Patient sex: M
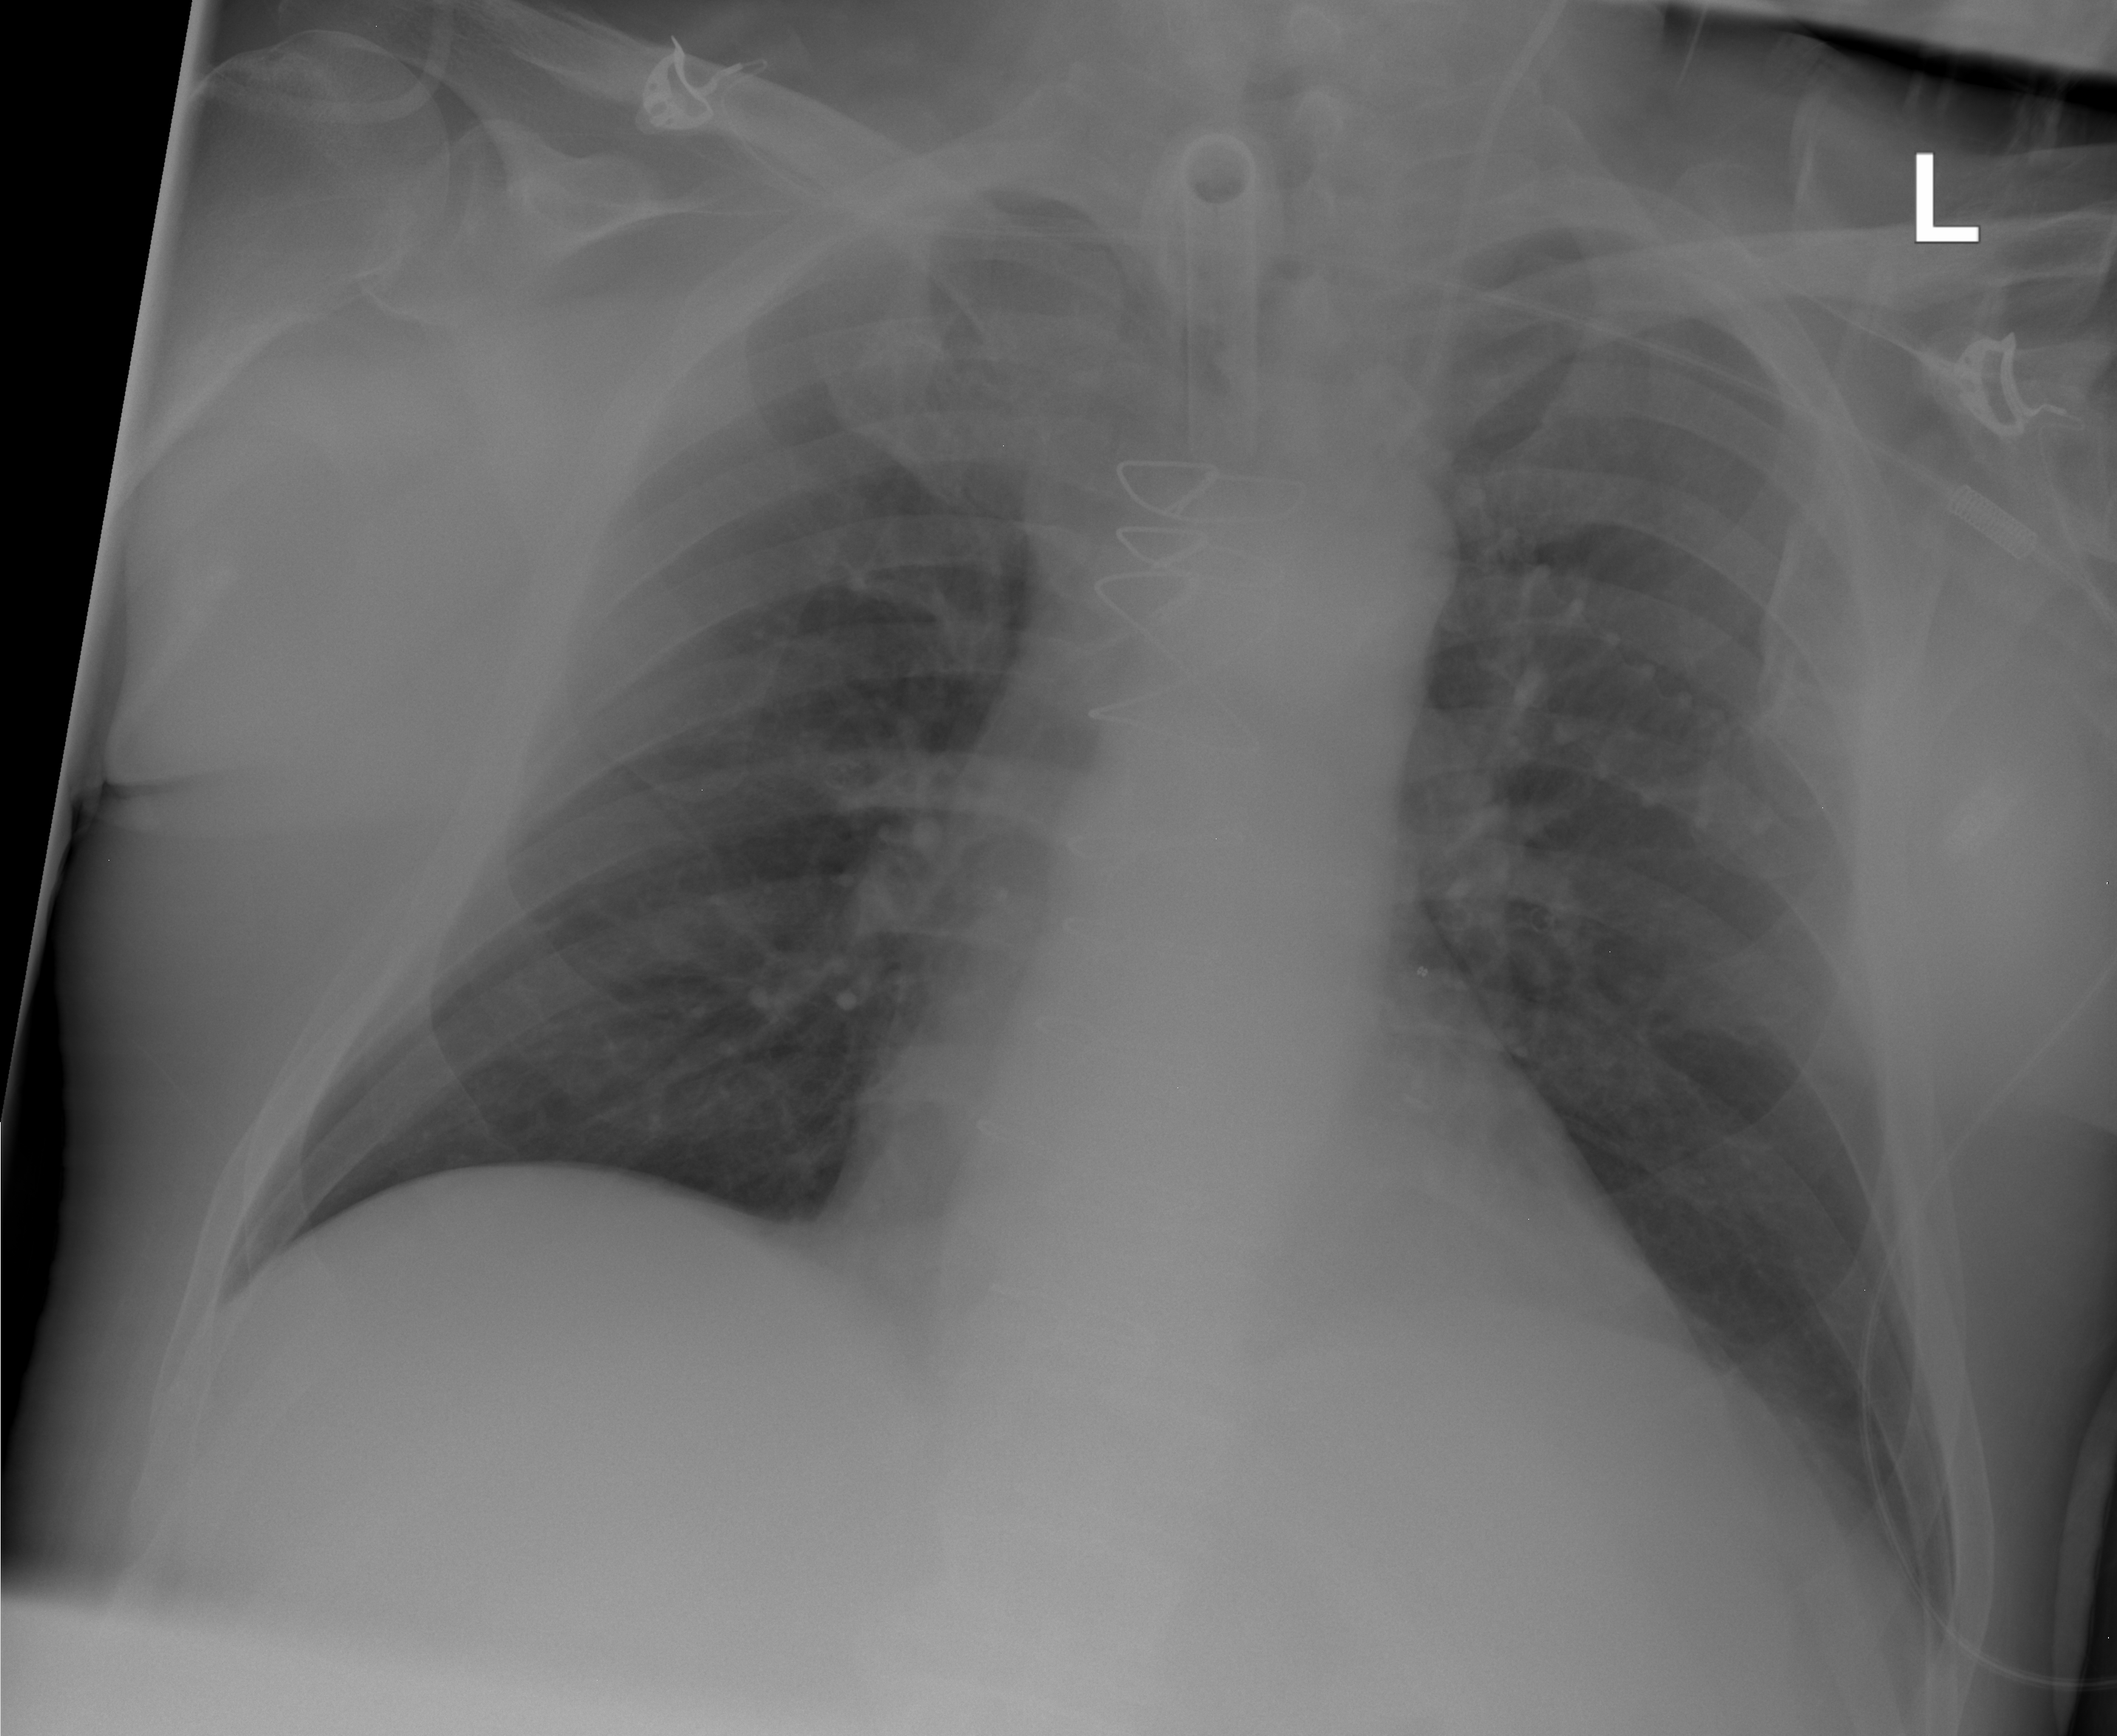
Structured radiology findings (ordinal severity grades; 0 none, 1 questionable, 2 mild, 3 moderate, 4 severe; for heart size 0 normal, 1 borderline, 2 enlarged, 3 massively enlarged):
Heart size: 2
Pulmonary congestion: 1
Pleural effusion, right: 0
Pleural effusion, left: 0
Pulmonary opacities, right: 0
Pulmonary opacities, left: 0
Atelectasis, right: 0
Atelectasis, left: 2